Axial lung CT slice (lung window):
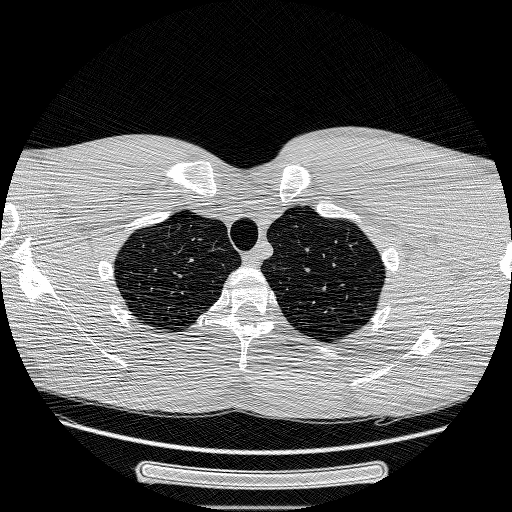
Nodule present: no